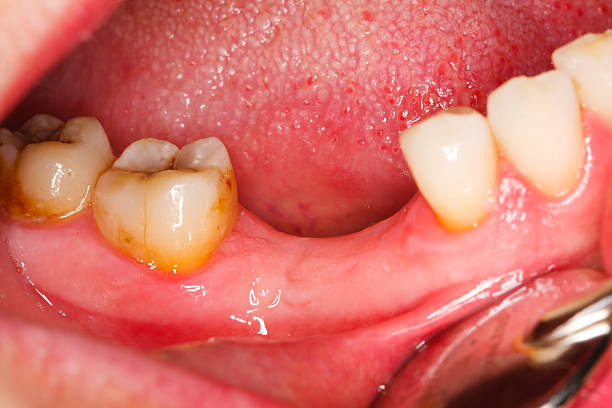
Condition: Caries